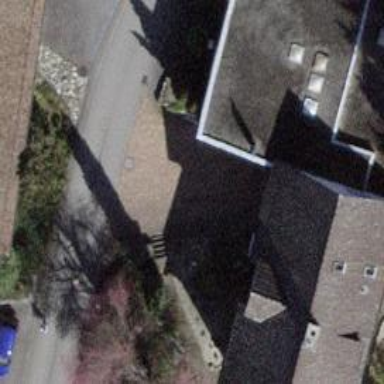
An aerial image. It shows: Building with tile roof.